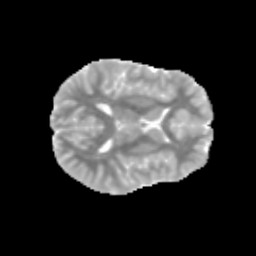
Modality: MD
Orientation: axial
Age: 12
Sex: female
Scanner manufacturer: siemens
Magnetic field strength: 3 T
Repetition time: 3.8 s
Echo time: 0.07 s